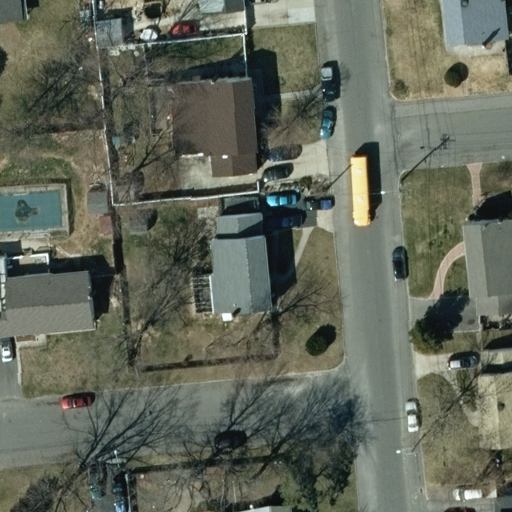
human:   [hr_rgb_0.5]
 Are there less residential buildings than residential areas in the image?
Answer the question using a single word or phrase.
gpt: no

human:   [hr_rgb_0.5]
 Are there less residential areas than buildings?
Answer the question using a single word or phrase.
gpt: yes

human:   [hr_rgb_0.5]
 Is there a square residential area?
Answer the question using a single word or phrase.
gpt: no

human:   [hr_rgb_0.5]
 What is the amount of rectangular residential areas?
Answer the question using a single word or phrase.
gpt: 1

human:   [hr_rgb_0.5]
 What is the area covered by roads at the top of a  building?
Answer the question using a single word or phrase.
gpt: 0m2

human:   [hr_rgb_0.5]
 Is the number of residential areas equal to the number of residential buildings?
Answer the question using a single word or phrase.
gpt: no

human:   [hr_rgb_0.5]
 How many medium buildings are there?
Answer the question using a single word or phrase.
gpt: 4

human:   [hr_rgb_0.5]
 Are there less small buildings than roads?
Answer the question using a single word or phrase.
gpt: no

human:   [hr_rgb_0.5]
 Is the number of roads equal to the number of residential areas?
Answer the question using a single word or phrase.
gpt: no

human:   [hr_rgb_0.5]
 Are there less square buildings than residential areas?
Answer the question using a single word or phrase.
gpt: yes

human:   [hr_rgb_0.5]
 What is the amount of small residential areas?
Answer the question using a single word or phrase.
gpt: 0

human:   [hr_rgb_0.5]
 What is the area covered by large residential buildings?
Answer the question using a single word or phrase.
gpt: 0m2

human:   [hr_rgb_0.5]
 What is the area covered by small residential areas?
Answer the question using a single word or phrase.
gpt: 0m2

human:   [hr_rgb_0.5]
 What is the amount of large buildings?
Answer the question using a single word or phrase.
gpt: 0

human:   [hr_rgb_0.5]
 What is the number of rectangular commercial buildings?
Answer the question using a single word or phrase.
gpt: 0

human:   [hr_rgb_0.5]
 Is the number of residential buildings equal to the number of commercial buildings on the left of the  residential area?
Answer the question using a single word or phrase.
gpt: no

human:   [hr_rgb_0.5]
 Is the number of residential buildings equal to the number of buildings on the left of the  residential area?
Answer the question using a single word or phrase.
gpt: yes

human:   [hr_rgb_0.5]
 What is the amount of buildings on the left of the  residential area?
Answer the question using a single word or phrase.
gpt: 10

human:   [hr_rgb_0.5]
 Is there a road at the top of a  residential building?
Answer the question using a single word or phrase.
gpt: yes

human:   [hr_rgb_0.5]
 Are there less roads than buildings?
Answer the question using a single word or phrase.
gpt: yes

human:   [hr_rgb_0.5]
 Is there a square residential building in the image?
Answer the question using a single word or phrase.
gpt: no

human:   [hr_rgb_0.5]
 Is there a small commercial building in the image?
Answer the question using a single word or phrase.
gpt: no

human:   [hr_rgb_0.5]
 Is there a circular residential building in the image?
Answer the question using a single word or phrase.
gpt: no

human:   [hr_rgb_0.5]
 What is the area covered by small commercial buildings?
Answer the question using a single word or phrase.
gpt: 0m2

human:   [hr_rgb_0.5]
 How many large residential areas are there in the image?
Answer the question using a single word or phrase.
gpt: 1

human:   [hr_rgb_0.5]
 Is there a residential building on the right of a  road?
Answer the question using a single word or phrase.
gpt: yes

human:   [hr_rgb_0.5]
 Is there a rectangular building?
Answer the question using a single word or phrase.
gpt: yes

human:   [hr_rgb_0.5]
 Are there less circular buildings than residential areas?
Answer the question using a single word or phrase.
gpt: yes

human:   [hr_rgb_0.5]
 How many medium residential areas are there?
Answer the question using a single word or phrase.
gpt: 0

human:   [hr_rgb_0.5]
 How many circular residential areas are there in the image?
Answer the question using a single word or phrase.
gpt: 0

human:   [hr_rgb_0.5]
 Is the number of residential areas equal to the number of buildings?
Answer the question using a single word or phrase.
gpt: no

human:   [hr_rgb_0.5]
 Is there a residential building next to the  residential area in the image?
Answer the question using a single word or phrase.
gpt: yes

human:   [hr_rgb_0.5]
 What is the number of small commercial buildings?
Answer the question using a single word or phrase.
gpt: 0

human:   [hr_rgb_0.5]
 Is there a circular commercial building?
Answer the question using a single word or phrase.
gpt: no

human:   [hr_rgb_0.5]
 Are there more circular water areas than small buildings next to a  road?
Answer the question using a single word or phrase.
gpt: no

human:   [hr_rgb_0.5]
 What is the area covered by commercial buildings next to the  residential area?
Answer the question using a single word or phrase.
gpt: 0m2